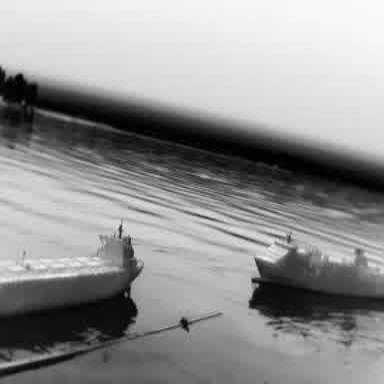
There is a liner in the infrared image.